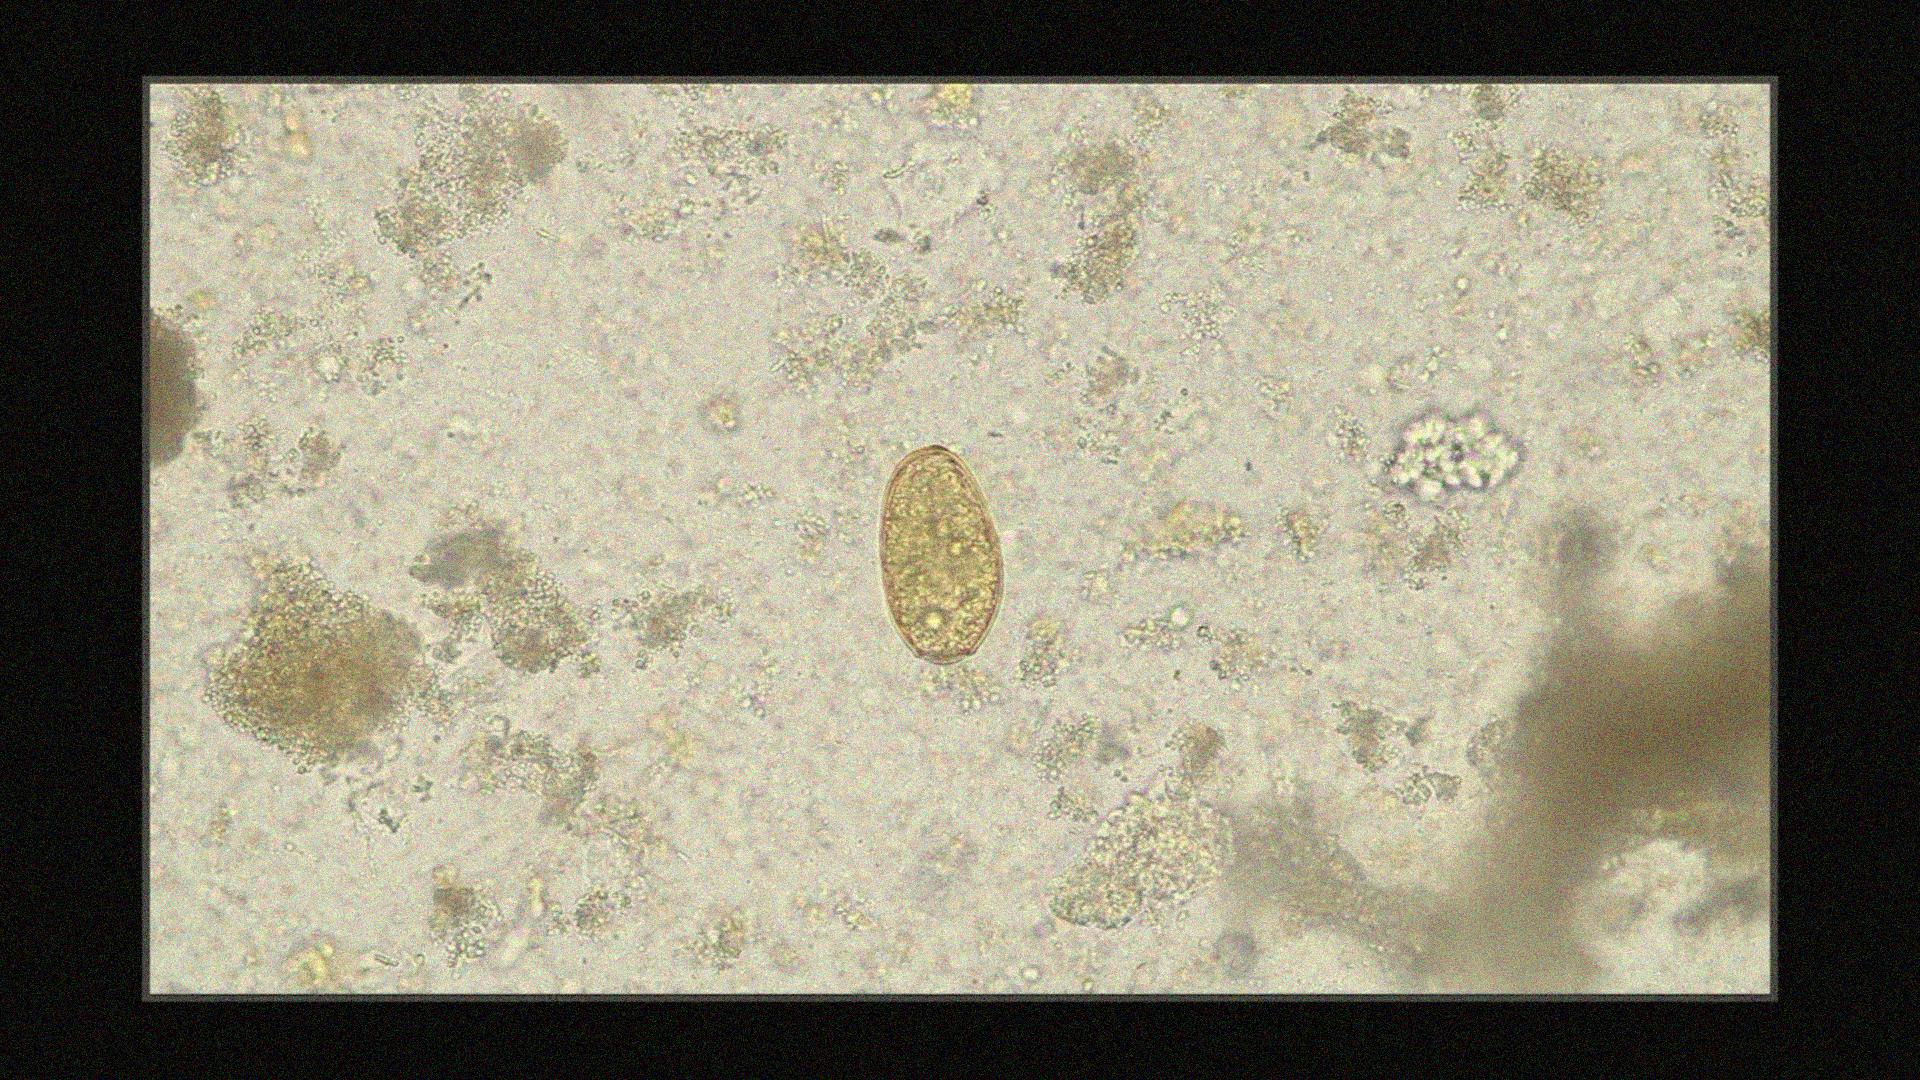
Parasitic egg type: Paragonimus spp